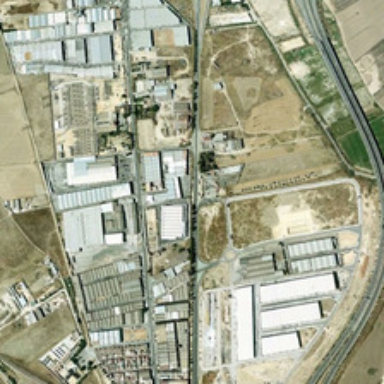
Many buildings and some bareland are in an industrial area .